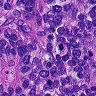
Metastatic tissue present: yes